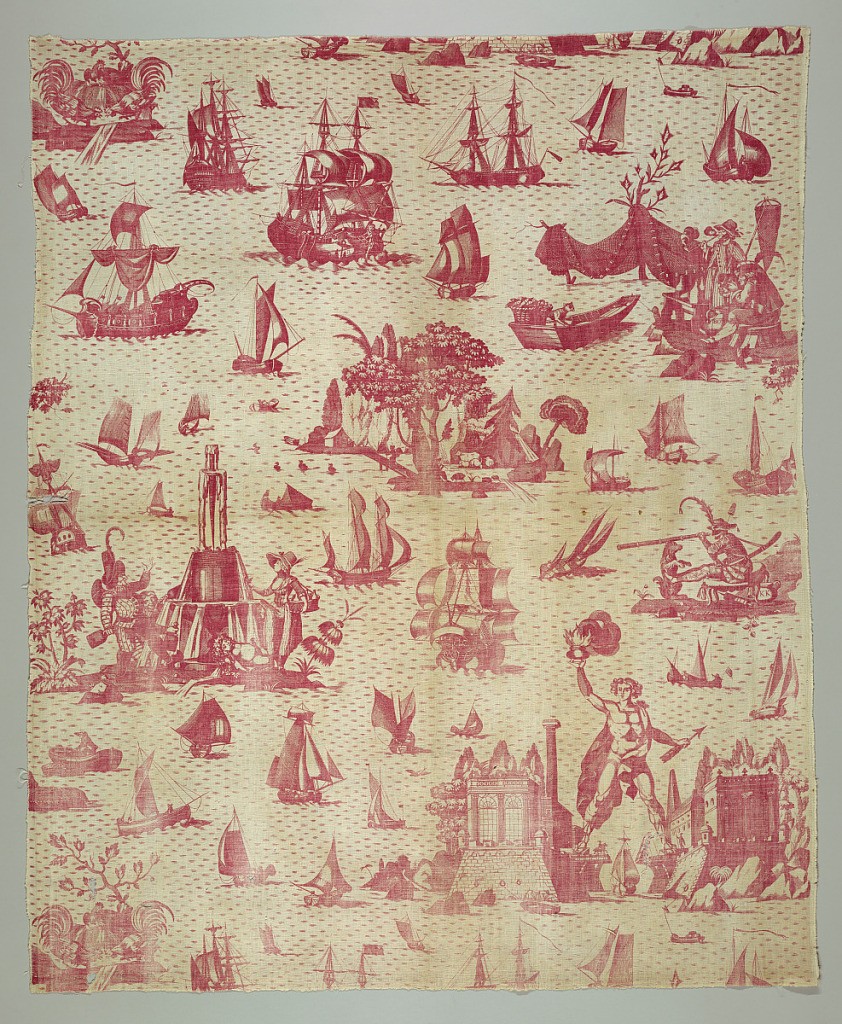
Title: Textile
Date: ca. 1785
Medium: cotton Technique: printed by engraved copper plate on plain weave
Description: A repeat of various scattered scenes in red including, - a colossus holding a lighted torch stradling a drawbridge on both sides of which are large buildings; Punchinell, Baccus, a demure well dressed woman, and reclining man enjoying an over-flowing fountain of wine; A peaceful landscape with a large tree and grazing sheep; fishermen smoking pipes surrounded by hanging fish nets before a small boat containing a basket of fish and a cat; harlequin preening through a telescope attended by his dog; a mound with chickens under a tree. The scenes surrounded by a variety of large and small boats - water indicated by short horizontal dashes.